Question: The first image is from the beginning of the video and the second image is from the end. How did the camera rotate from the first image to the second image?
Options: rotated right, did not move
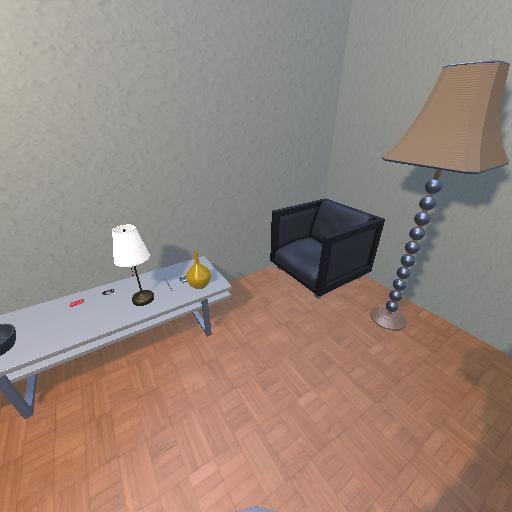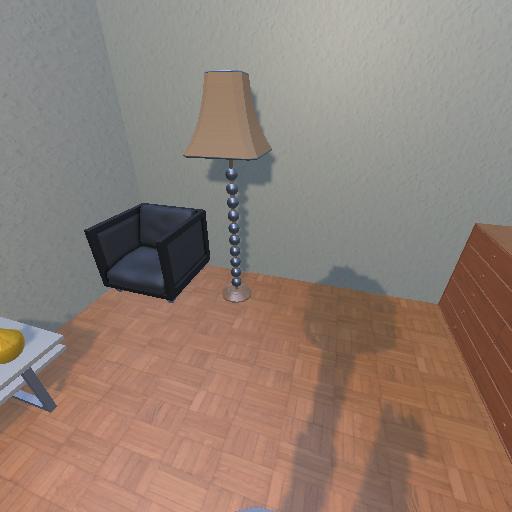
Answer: rotated right